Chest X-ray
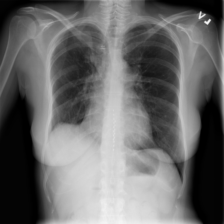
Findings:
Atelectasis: negative
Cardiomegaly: negative
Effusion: negative
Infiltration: negative
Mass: negative
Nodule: negative
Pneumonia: negative
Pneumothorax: negative
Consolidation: negative
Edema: negative
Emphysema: negative
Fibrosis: negative
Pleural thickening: negative
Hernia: negative